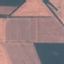
Label: AnnualCrop